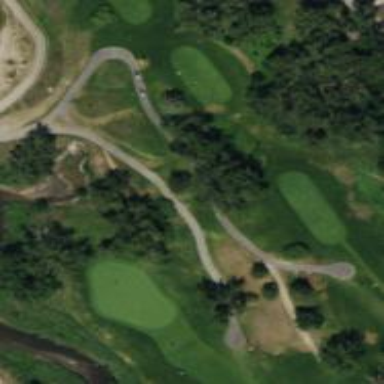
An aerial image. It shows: Well-maintained track used as golf cart path.